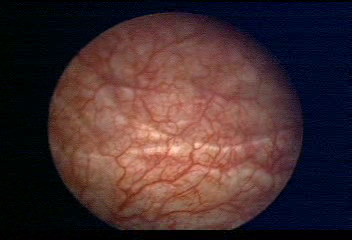
Modality: WLC
Class: Normal mucosa
Bladder cancer association: No